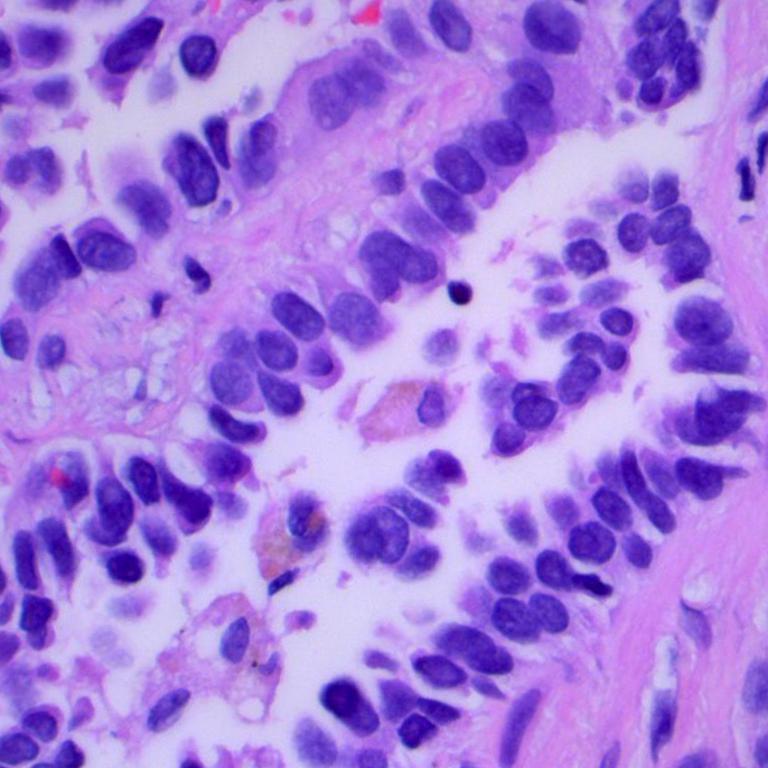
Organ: lung
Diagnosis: adenocarcinomas